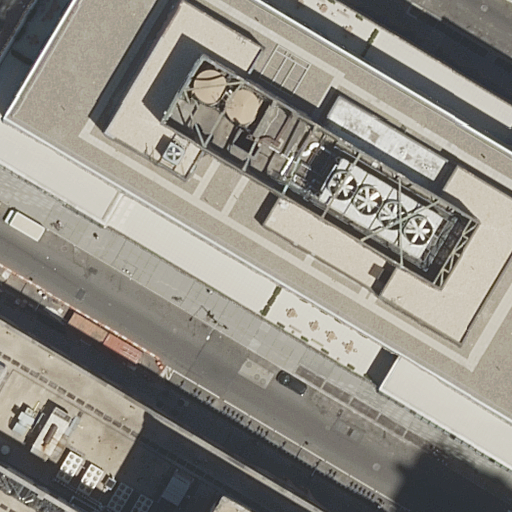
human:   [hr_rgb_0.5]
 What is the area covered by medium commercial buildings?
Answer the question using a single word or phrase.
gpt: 0m2

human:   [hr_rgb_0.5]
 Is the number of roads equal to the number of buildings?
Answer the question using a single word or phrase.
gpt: yes

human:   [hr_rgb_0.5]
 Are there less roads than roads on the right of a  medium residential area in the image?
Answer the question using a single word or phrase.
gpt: no

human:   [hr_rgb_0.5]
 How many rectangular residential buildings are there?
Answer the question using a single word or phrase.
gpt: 2

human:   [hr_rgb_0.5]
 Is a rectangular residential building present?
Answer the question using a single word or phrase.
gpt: yes

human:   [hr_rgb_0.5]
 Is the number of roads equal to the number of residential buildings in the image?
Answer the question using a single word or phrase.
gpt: yes

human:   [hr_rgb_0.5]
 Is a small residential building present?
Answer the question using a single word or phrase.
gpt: no

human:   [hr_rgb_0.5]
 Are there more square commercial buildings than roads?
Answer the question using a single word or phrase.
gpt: no

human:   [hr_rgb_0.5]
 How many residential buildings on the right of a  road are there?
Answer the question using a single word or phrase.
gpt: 0

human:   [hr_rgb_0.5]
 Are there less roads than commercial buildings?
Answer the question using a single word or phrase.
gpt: no

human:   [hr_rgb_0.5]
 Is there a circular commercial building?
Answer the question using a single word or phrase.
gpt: no

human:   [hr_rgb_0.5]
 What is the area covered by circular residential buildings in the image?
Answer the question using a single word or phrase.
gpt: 0m2

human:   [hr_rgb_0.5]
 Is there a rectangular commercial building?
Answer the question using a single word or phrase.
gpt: no

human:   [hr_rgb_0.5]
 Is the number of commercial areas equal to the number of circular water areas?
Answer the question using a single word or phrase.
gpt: yes

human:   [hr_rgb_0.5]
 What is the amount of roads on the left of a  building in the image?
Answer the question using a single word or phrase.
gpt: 0

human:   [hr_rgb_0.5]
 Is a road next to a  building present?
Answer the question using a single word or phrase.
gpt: yes

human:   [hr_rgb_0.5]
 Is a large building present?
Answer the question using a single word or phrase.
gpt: yes

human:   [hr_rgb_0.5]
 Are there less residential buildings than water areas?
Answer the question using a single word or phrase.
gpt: no

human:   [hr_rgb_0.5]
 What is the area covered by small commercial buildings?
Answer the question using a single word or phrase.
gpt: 0m2

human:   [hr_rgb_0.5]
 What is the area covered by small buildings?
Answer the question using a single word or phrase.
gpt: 0m2

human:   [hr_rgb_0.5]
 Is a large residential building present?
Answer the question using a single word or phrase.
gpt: yes

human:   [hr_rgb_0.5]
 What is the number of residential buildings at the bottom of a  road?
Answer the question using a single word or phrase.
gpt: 1

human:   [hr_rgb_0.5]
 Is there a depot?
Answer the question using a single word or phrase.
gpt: no

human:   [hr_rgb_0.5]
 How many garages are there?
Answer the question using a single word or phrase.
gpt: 0

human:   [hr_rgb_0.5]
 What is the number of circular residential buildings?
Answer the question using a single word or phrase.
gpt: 0

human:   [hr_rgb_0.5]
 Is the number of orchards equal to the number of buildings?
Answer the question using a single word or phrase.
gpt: no

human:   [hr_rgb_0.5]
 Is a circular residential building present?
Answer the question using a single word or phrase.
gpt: no

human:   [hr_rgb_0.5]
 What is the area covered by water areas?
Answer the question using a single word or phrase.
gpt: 0m2

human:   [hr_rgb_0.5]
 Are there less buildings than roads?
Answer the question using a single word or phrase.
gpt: no

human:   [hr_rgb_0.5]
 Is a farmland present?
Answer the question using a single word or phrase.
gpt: no

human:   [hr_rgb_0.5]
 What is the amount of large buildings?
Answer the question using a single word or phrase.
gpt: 2

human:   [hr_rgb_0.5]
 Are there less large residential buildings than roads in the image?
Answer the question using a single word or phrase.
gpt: no

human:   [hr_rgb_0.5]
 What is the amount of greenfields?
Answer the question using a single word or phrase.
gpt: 0

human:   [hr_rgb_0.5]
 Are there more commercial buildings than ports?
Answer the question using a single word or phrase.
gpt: no

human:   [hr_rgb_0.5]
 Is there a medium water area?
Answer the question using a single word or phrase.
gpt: no

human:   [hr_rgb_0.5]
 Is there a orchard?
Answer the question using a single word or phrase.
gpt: no

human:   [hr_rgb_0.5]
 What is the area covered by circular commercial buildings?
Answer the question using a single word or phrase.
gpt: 0m2